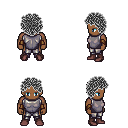
a pixel art fantasy rpg character, male body template, human, dark skin, steel chest armor, metal pants, gray curly afro hairstyle, cloth bracers, maroon shoes, four views (front, back, left, right), 2x2 character sprite sheet, small pixel art, hard edges, no anti-aliasing